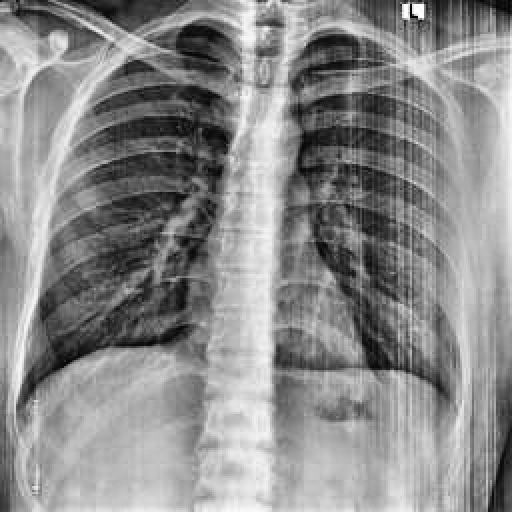
Finding: NORMAL